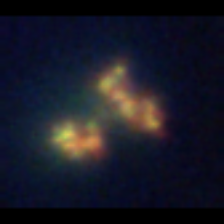
Taxon: Ciliates
Group: Other